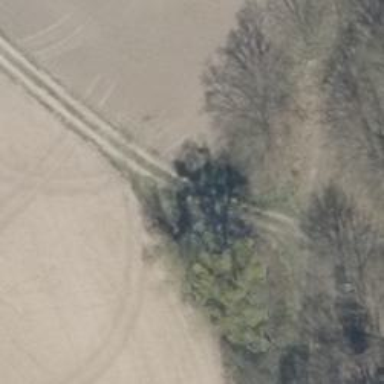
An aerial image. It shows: Hunting stand.